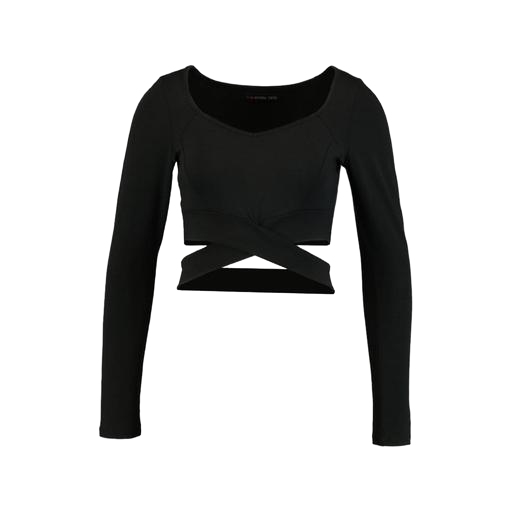
black long-sleeve crop top, black long sleeved crop top, black bae bae layering top, white background